Interaction volume radius: 5 \u00c5
Interaction volume height: 25 \u00c5
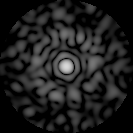
Disorder parameter: 0.8435